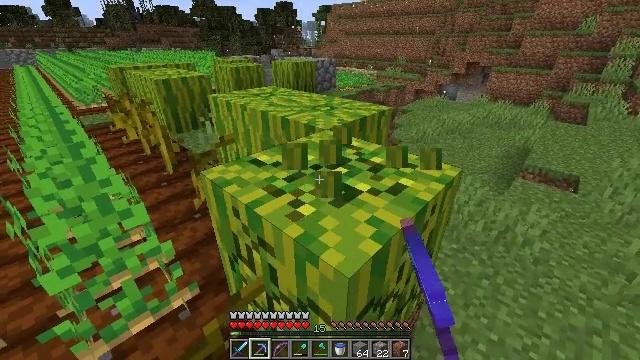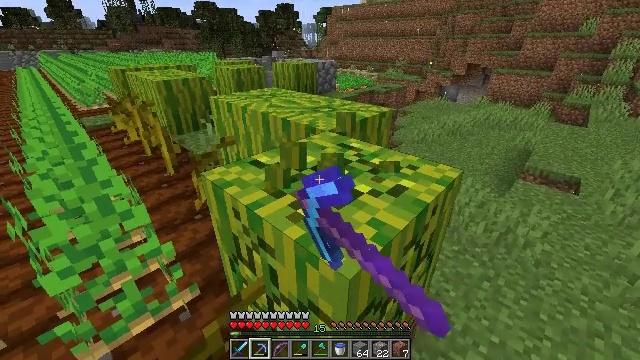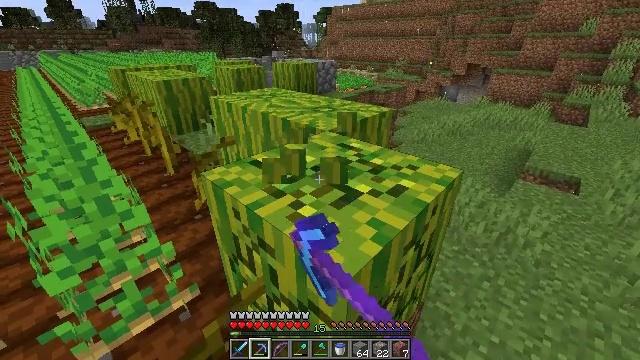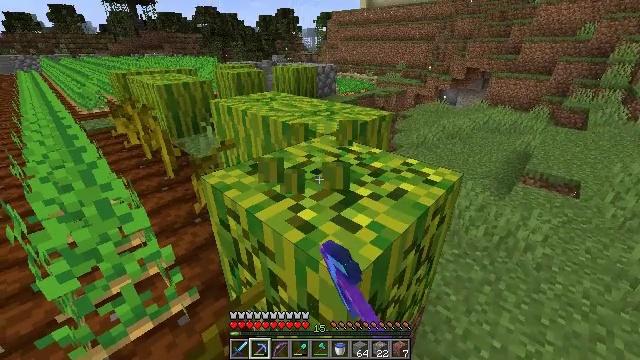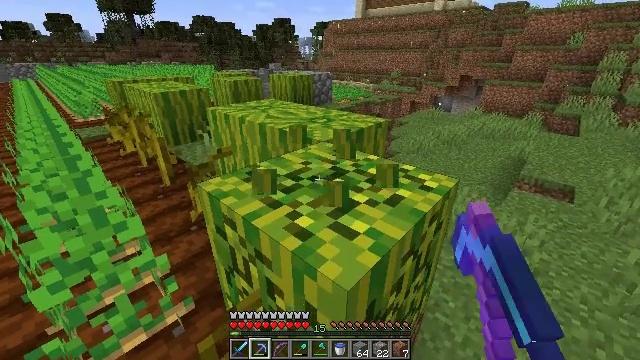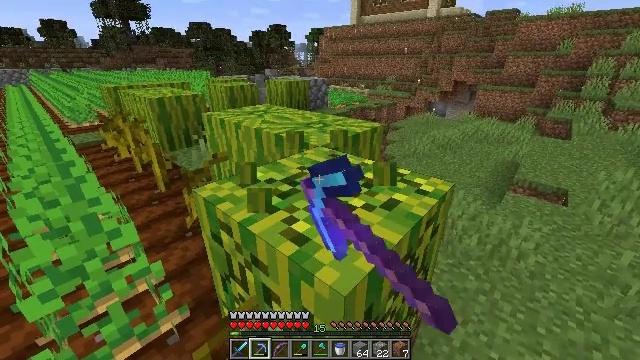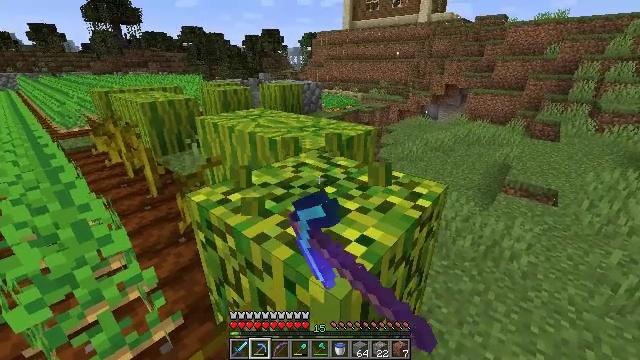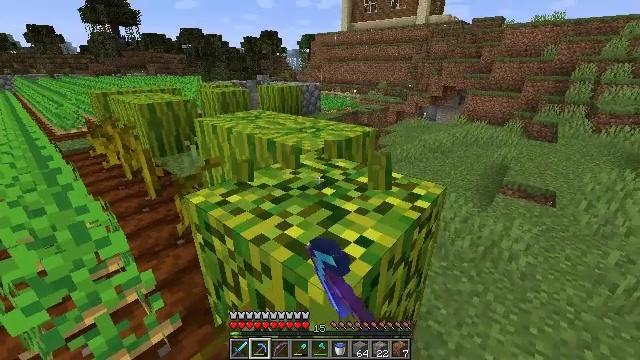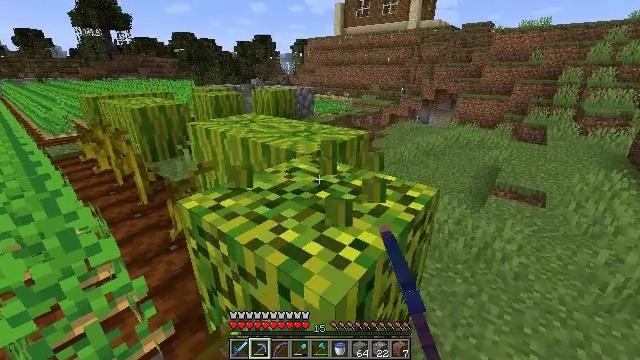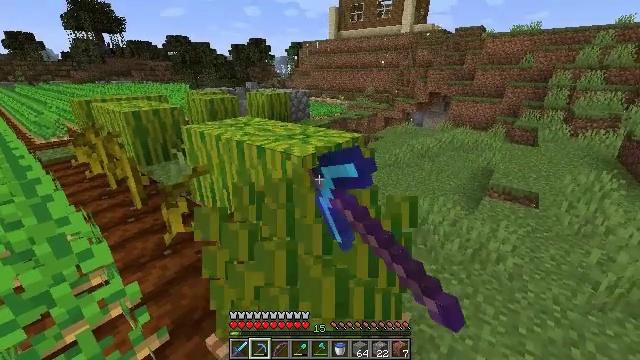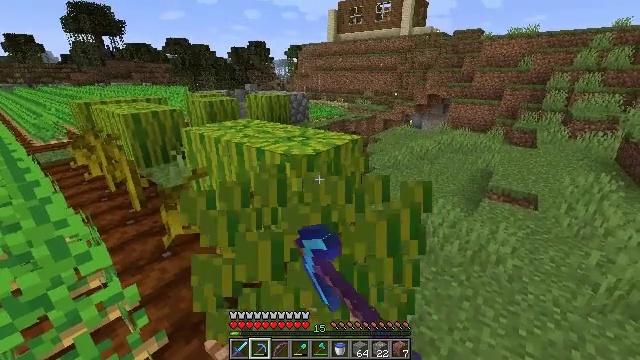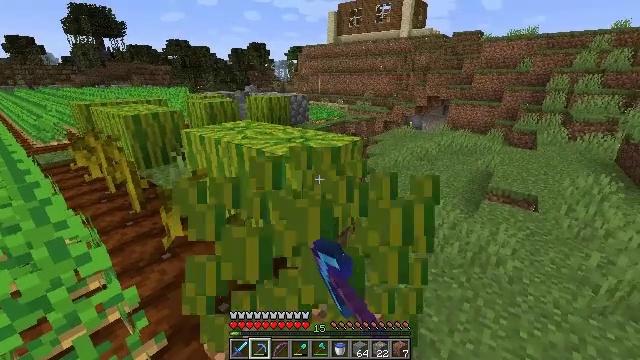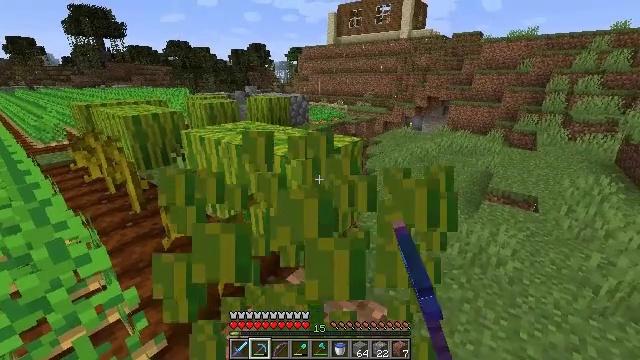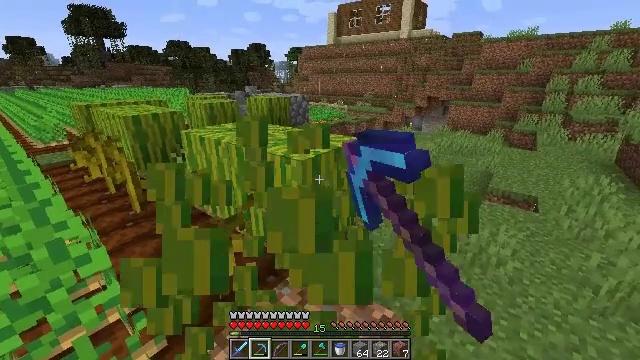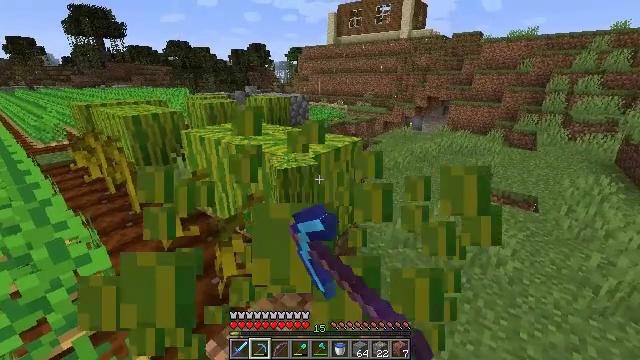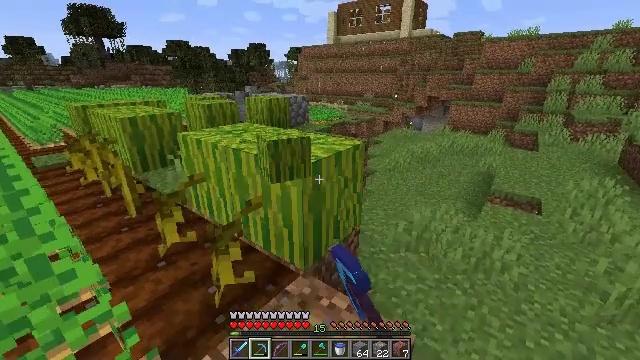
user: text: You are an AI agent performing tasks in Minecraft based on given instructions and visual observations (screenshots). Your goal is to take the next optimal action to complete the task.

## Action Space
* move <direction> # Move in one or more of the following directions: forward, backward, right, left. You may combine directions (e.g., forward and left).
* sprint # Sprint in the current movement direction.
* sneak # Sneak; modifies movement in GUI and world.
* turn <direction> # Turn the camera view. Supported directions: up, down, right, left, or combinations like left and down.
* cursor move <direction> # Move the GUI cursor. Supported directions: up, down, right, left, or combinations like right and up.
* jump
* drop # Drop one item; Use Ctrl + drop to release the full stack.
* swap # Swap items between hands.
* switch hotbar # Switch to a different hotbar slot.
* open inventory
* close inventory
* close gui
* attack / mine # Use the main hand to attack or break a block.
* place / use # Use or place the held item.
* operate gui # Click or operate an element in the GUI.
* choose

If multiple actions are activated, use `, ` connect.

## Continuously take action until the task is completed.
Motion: motion action
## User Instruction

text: Use right equipment to gather melon.
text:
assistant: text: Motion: attack / mine
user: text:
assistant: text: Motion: attack / mine
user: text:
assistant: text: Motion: attack / mine
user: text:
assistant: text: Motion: turn up, attack / mine
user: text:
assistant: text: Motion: turn up, attack / mine
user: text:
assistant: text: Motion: turn right, attack / mine
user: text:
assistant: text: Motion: attack / mine
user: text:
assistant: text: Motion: turn right, attack / mine
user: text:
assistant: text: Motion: turn right, attack / mine
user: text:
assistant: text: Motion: attack / mine
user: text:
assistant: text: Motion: attack / mine
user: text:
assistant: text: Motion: attack / mine
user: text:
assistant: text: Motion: attack / mine
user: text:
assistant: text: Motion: attack / mine
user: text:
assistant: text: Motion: move forward, attack / mine
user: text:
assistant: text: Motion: move forward, attack / mine
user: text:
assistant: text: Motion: move forward, attack / mine
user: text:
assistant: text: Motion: move forward, attack / mine
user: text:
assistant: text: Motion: move forward, turn left and down, attack / mine
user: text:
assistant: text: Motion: move forward, turn down, attack / mine
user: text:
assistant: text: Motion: turn down, attack / mine
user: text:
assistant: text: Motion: turn down, attack / mine
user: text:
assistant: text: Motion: attack / mine
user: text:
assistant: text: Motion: attack / mine
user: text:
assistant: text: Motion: attack / mine
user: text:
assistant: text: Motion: attack / mine
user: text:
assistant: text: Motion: attack / mine
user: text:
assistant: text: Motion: attack / mine
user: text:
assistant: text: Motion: attack / mine
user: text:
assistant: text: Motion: attack / mine